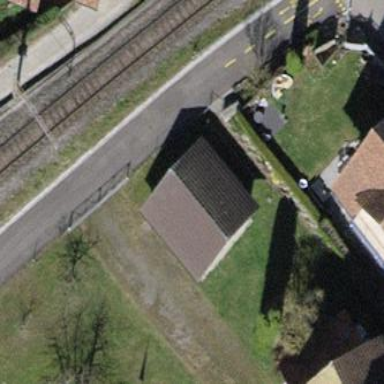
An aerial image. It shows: Shed building.